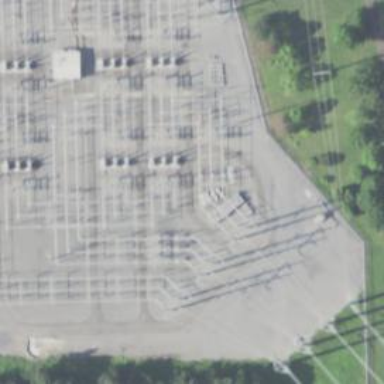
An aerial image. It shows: Switch used for power control.